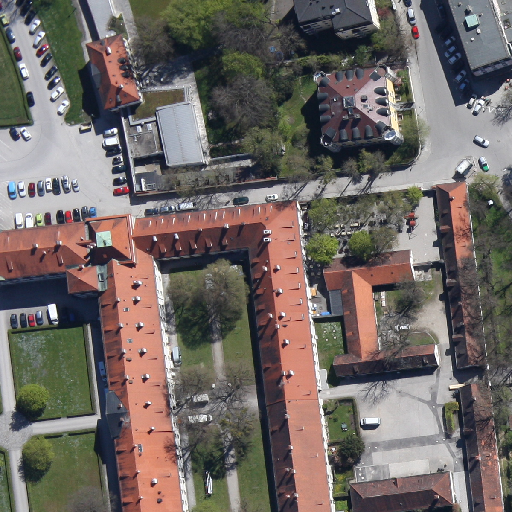
Referring expression: impervious surface